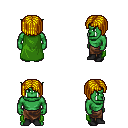
a pixel art fantasy rpg character, male body template, orc, green skin, green cape, robe skirt, blonde pageboy hairstyle, black shoes, four views (front, back, left, right), 2x2 character sprite sheet, small pixel art, hard edges, no anti-aliasing